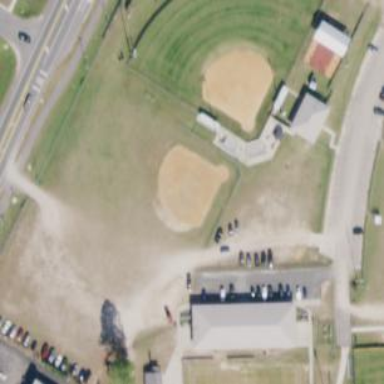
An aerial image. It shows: Softball pitch for leisure land activities.